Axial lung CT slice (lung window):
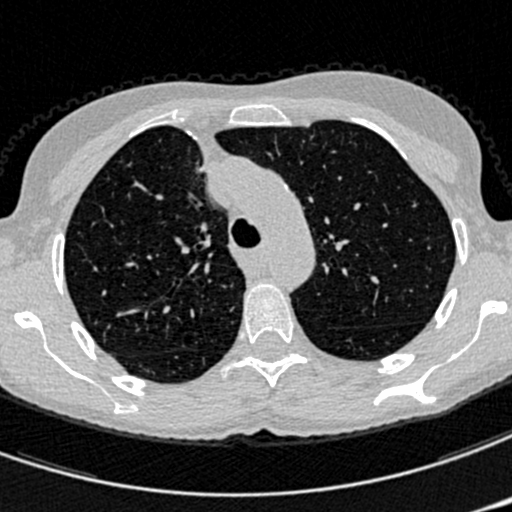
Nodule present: no